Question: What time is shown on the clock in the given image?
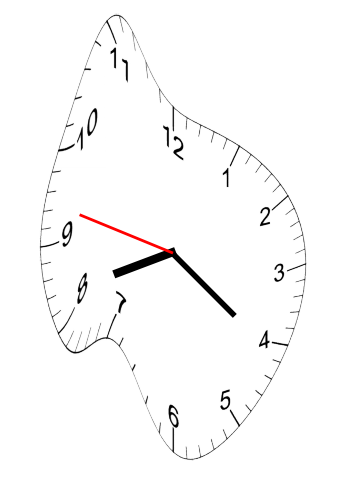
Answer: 08:20:47